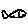
Label: fish